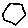
Label: hexagon